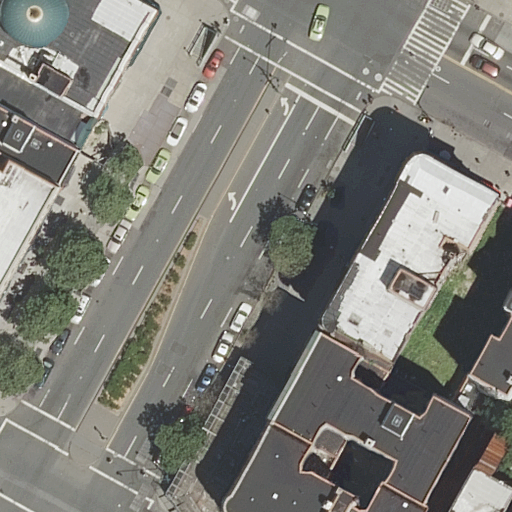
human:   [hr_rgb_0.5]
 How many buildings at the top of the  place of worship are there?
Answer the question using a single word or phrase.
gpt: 0

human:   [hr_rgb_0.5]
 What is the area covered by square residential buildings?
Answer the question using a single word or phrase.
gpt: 0m2

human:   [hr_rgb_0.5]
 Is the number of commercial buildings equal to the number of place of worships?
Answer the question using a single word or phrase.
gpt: no

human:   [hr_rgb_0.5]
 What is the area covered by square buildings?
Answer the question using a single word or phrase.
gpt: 0m2

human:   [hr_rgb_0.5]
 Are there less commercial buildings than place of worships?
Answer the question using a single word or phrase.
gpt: yes

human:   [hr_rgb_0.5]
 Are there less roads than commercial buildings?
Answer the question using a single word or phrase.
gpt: no

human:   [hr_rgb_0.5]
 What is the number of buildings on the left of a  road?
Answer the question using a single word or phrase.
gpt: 4

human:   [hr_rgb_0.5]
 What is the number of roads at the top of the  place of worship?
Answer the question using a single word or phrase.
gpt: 0

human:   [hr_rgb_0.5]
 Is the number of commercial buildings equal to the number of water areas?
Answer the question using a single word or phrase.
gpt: yes

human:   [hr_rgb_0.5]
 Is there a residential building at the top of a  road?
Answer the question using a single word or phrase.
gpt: yes

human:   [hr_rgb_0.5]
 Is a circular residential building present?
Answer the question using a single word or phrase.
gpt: no

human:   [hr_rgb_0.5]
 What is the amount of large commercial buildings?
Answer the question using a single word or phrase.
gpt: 0

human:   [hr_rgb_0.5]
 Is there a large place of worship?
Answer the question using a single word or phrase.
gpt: no

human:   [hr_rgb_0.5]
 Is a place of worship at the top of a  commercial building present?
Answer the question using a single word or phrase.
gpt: no

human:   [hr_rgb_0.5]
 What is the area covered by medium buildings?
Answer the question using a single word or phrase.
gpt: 756m2

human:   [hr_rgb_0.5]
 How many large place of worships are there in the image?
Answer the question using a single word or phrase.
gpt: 0

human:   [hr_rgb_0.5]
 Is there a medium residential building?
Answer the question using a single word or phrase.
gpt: yes

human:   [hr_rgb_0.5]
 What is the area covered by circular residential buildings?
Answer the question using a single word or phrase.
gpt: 0m2

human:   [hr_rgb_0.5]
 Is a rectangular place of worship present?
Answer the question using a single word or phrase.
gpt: yes

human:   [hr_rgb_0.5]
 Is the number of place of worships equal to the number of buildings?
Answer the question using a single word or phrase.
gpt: no

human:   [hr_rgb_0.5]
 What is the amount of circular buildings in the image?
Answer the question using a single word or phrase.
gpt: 0

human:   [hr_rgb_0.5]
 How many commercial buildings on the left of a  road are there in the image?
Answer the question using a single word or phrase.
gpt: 0

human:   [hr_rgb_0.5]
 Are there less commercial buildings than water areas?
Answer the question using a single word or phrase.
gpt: no

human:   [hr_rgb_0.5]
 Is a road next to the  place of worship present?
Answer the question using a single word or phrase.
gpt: yes

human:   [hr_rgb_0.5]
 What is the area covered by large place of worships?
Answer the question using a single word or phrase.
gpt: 0m2

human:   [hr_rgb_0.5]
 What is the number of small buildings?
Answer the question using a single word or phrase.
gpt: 2

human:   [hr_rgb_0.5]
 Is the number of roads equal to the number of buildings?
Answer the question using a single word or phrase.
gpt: no

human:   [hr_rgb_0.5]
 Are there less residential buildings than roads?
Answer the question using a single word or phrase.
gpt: yes

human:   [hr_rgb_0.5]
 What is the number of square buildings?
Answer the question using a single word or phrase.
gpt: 0

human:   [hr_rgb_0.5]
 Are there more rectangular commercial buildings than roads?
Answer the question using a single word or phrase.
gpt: no

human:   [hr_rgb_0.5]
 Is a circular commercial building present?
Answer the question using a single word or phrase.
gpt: no

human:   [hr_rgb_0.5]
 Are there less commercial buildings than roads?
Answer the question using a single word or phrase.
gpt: yes

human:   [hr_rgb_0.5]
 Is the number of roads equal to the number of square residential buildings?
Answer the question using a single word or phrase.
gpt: no

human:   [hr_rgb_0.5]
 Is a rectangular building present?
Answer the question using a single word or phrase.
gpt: yes

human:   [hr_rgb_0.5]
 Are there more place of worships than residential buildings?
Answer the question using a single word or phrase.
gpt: no

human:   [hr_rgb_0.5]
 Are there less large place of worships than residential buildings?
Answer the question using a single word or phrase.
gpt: yes